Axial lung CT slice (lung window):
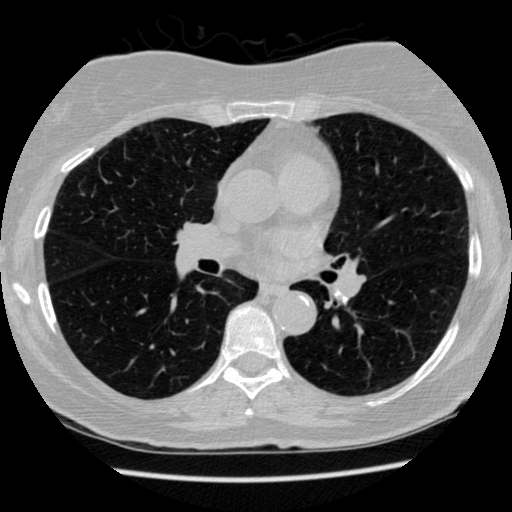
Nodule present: no